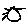
Label: sun